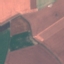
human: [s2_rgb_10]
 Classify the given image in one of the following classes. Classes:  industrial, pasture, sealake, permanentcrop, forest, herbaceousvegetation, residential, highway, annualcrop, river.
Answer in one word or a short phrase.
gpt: AnnualCrop